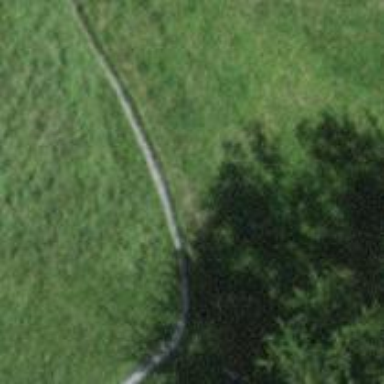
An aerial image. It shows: Path.